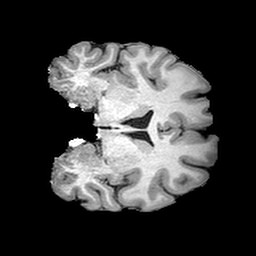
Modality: T1w
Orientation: coronal
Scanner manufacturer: siemens
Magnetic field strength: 3 T
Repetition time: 2 s
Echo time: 0.0024 s